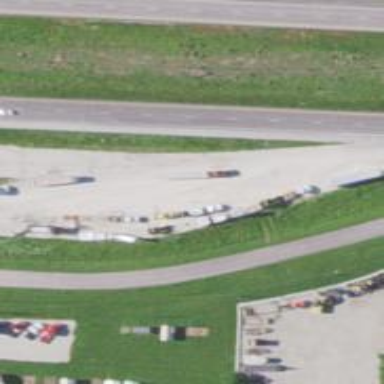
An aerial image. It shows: Rest area on the road.